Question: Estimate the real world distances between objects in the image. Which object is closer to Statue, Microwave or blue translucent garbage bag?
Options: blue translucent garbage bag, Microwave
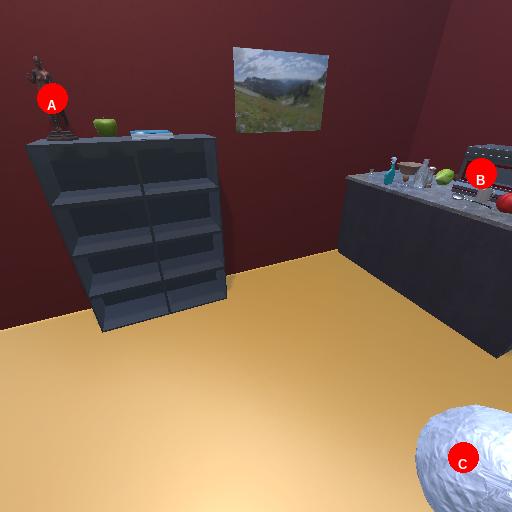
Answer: blue translucent garbage bag